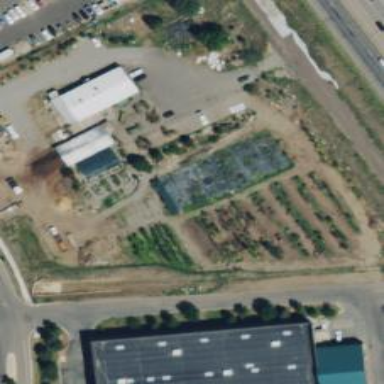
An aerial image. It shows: Area dedicated to greenhouse horticulture.